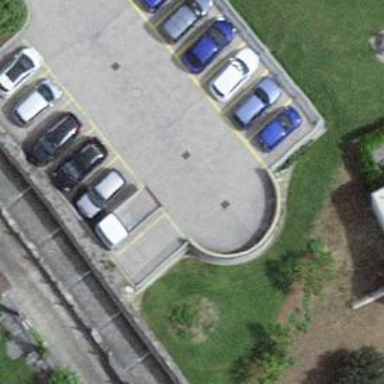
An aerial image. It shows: Parking area with surface.